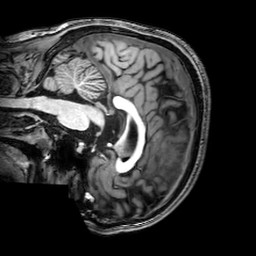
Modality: T1w
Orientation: sagittal
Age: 24
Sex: male
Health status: healthy
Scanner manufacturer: philips
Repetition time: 0.008356 s
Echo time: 0.00384 s